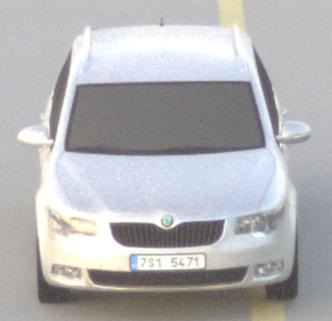
Make: Skoda
Model: Superb Combi 1.4 TSI
Detailed model: Superb (II) Combi
Model produced from: 2010/01
Model produced until: 2011/10
Doors: 5
Color: white
Road condition: dry road
Daytime: sunrise or sunset
Contrast: low contrast